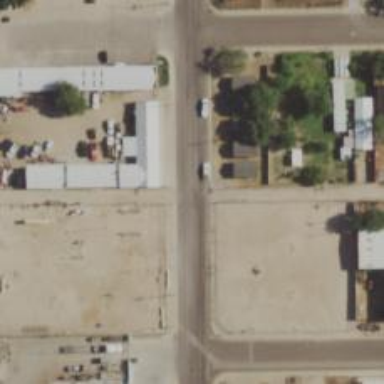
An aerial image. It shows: Alley classified as service road.